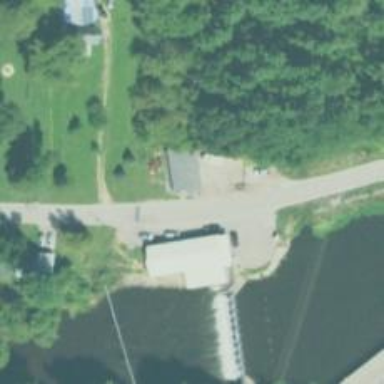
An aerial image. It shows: Dam along waterway.